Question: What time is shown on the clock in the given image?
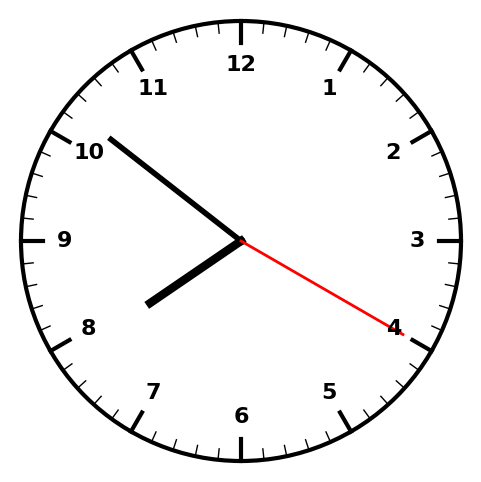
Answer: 07:51:20